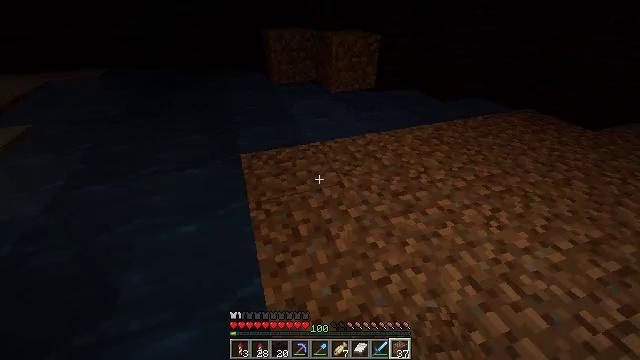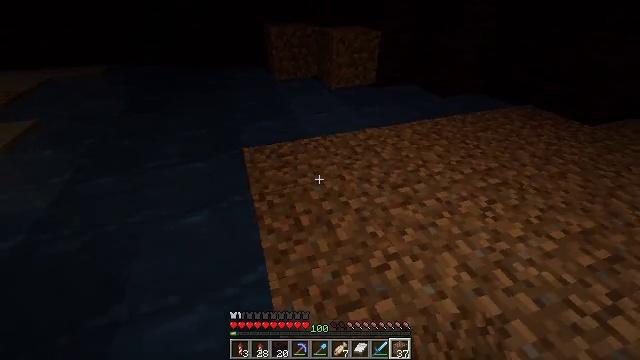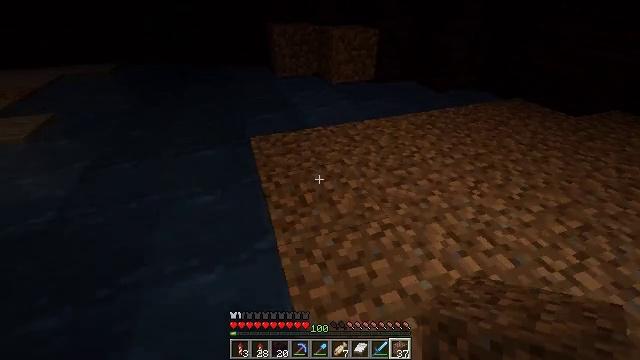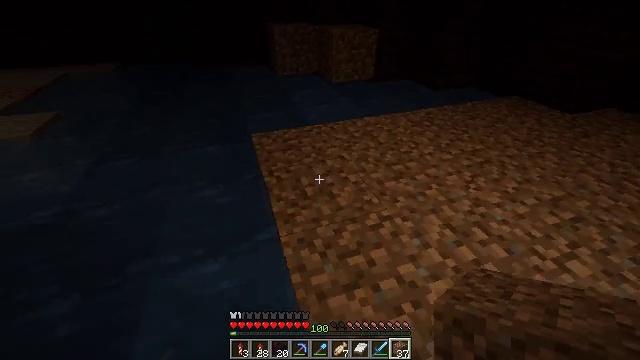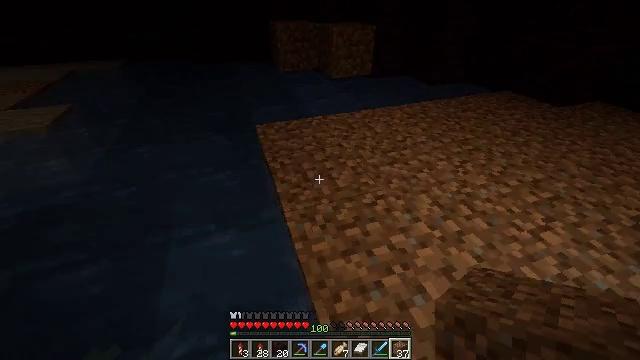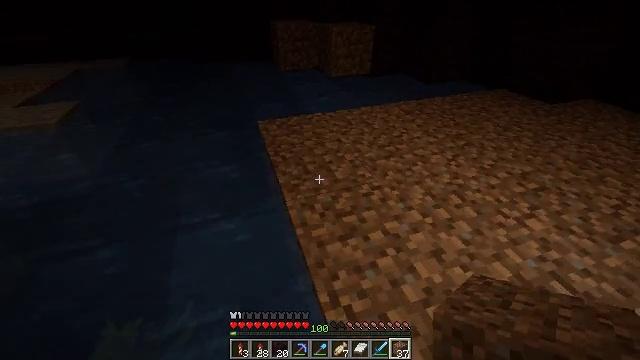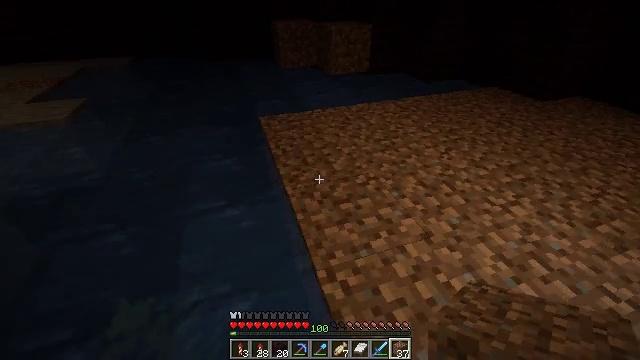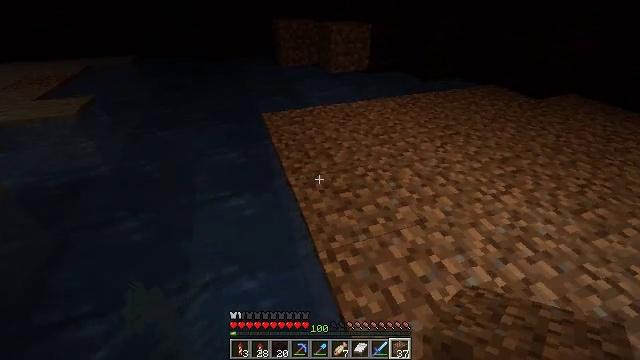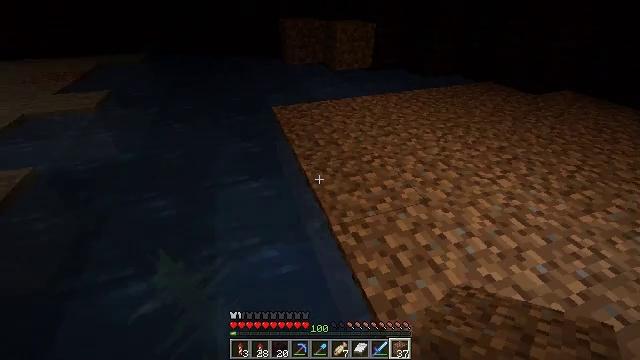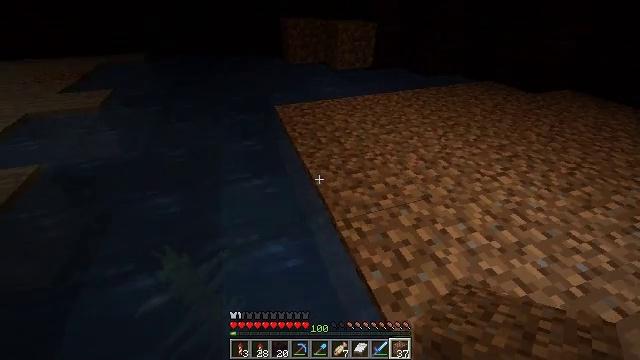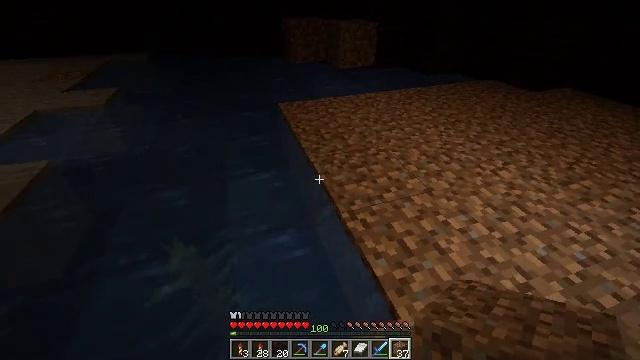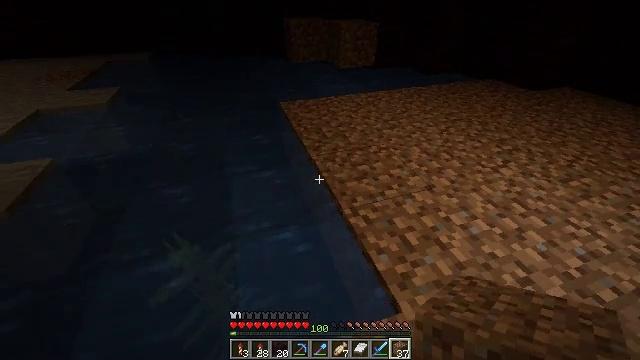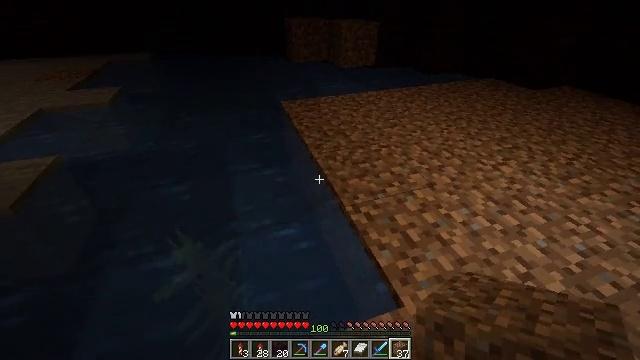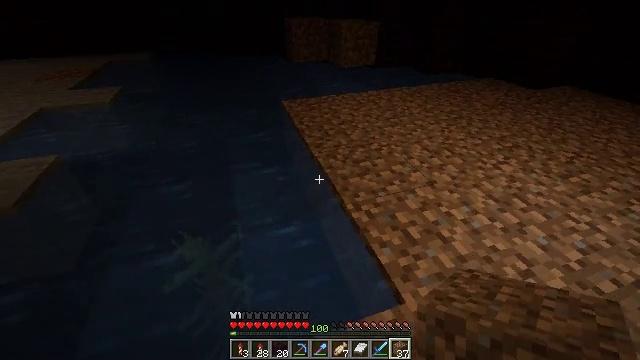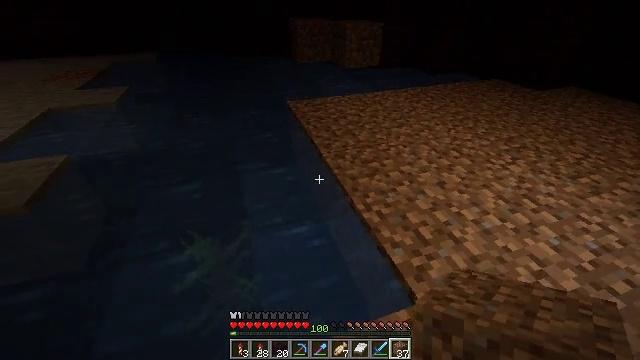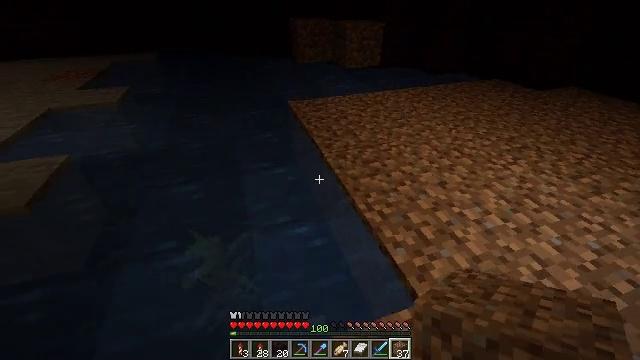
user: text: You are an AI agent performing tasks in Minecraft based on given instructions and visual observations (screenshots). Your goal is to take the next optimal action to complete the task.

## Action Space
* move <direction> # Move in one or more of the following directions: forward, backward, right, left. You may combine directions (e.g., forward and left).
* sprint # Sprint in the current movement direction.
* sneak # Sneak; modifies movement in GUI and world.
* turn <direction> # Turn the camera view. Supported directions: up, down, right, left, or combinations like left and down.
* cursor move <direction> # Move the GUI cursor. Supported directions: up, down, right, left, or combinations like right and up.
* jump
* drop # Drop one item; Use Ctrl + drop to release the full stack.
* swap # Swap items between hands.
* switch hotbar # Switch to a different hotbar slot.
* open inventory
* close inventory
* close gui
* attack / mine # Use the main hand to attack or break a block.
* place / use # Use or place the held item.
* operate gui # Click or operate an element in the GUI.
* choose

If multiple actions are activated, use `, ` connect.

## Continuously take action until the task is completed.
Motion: motion action
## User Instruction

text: Break kelp blocks underwater.
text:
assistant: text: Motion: move back
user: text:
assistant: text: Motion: move back
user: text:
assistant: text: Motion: move back
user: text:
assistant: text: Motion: move back
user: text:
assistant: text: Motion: move back
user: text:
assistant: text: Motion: move back
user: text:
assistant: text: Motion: move back and move left
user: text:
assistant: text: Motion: move back and move left
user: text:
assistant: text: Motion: no_op
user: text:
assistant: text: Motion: no_op
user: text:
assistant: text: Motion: no_op
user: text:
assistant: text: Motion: no_op
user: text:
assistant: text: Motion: no_op
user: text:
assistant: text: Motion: move left
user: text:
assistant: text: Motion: move left
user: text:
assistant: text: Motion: move left
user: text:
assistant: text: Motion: move left
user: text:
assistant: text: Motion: move left
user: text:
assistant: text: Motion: turn down
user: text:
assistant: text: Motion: turn left and down
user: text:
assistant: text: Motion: turn left and down
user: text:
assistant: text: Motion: turn down
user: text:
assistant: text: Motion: no_op
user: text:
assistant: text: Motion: attack / mine
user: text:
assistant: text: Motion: attack / mine
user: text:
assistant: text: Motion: attack / mine
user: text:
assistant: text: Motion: attack / mine
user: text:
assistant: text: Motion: no_op
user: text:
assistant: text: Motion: no_op
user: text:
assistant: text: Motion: no_op